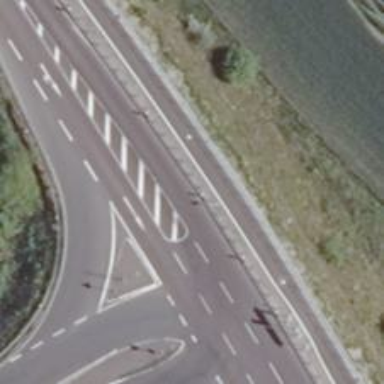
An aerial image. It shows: Secondary road with asphalt surface.